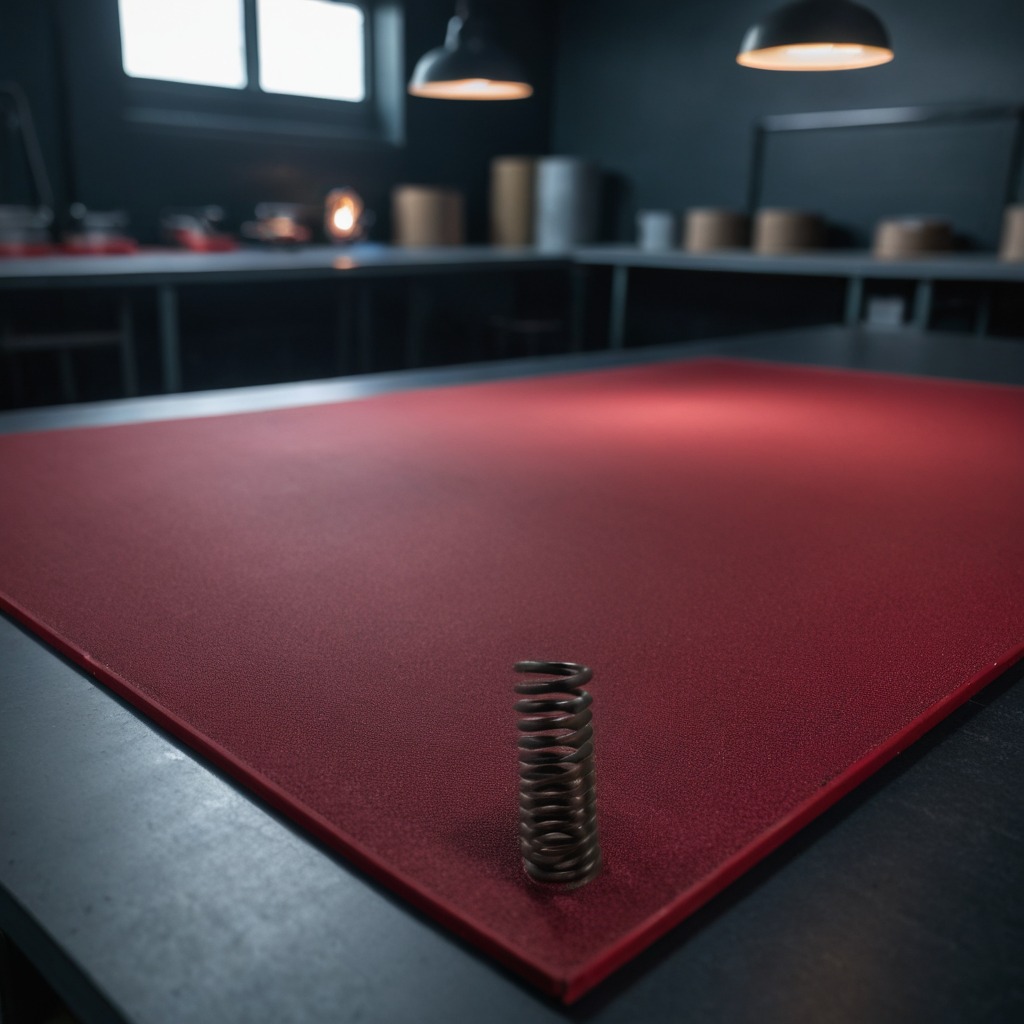
A coiled metal spring lies on a clean granite tabletop covered with a red rubber mat inside a workshop at night dim ambient light soft shadows worn but beneath the mat